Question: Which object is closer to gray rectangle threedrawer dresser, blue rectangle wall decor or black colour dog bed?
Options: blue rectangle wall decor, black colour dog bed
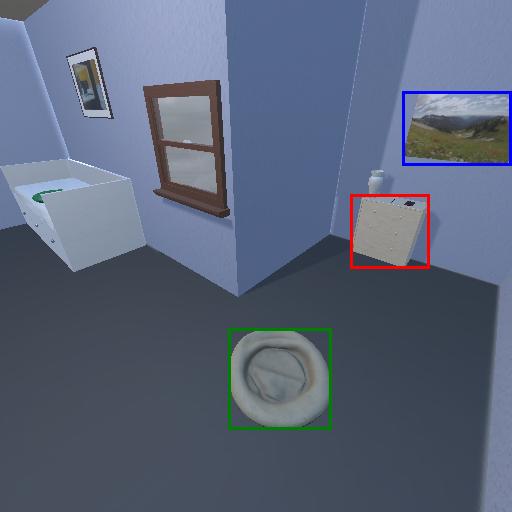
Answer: blue rectangle wall decor